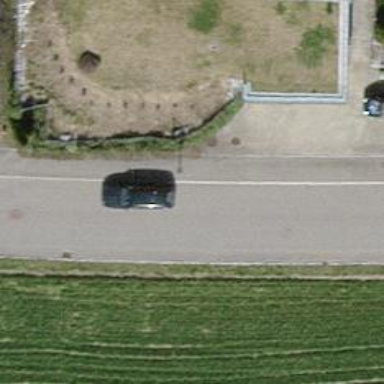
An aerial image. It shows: Smooth asphalt road in residential area.